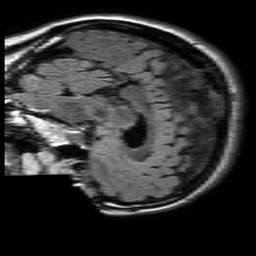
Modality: FLAIR
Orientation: sagittal
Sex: female
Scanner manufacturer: philips
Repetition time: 11 s
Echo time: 0.125 s